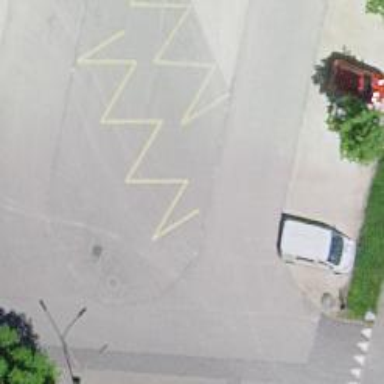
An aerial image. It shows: Bus stop with stop position for public transport.